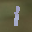
Label: 1